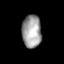
Tissue: lung
Cell type: Epithelial cells
Senescence score: 0.2426
Nuclear area (px): 628
Mean DAPI intensity: 158.111